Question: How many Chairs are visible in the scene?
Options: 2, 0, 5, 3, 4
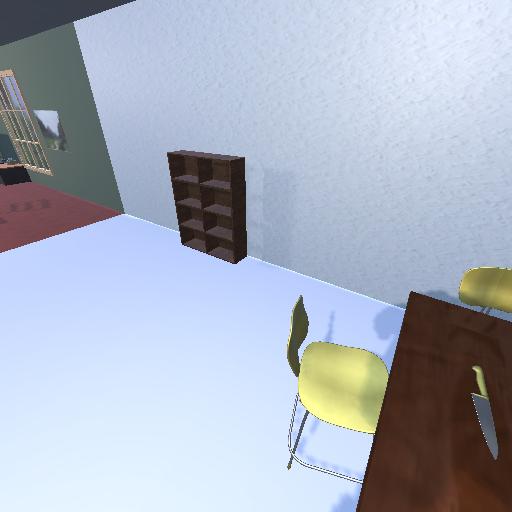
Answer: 2